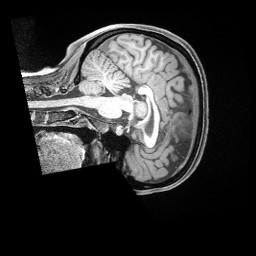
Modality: T1w
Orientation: sagittal
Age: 34
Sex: female
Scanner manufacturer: siemens
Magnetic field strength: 3 T
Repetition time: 2 s
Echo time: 0.00211 s